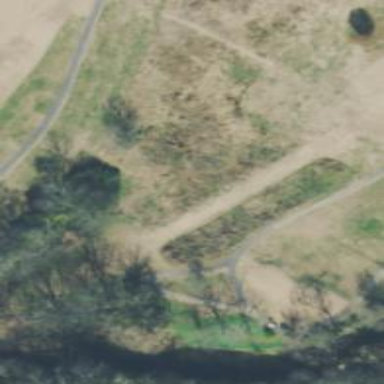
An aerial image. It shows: Golf path surrounded by scrub vegetation.